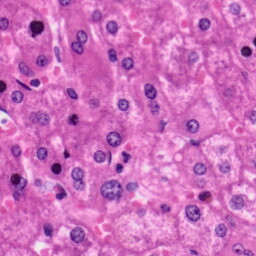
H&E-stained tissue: Liver